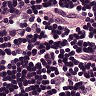
Metastatic tissue present: no